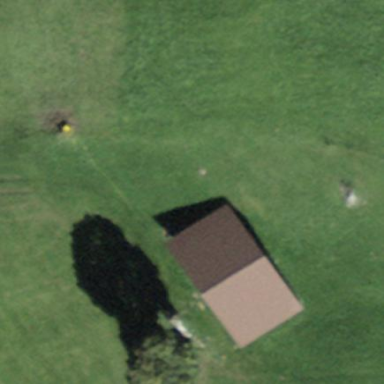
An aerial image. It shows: Barn.